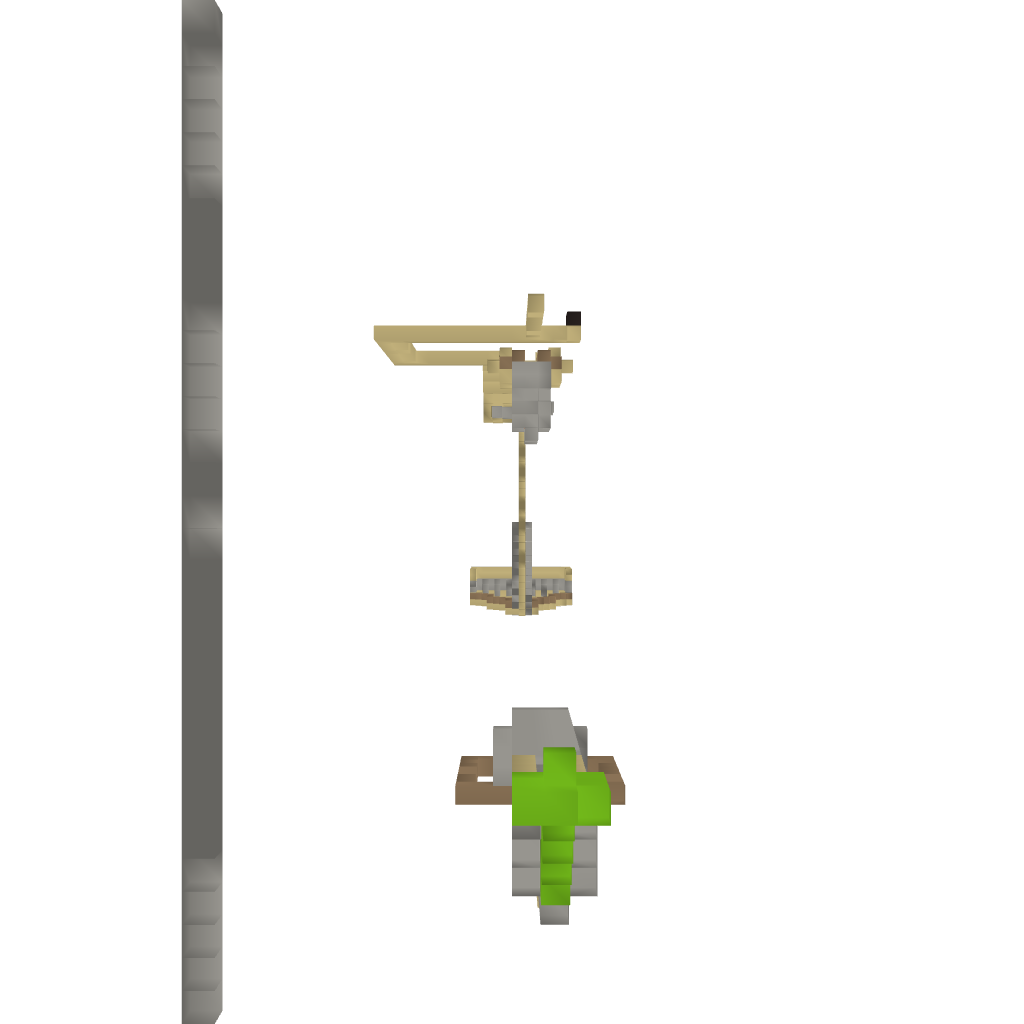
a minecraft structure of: Death Course